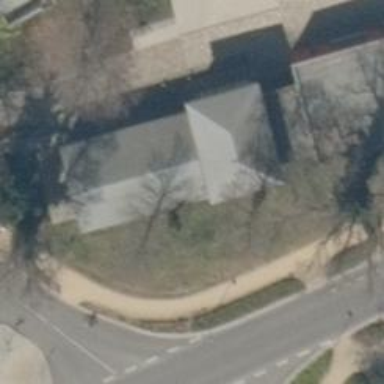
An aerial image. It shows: Museum.